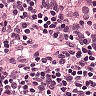
Metastatic tissue present: no